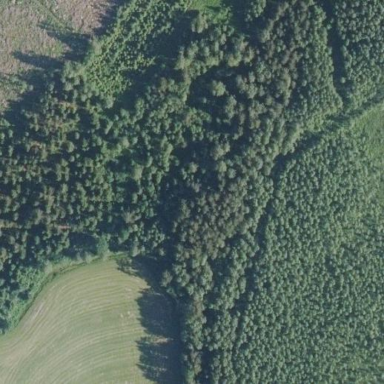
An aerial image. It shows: Mixed leaf woodland.